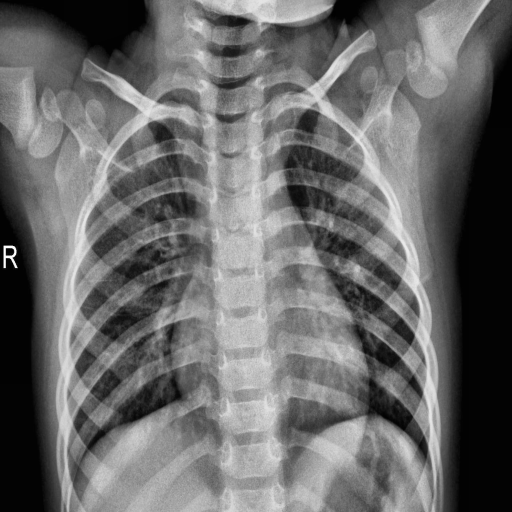
Finding: PNEUMONIA